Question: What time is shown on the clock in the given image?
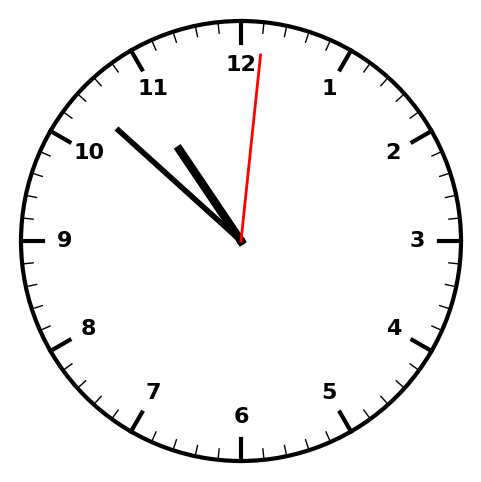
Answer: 10:52:01